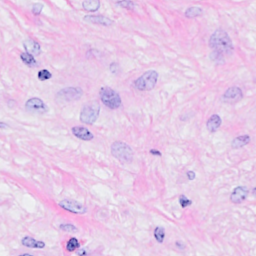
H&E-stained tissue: Breast